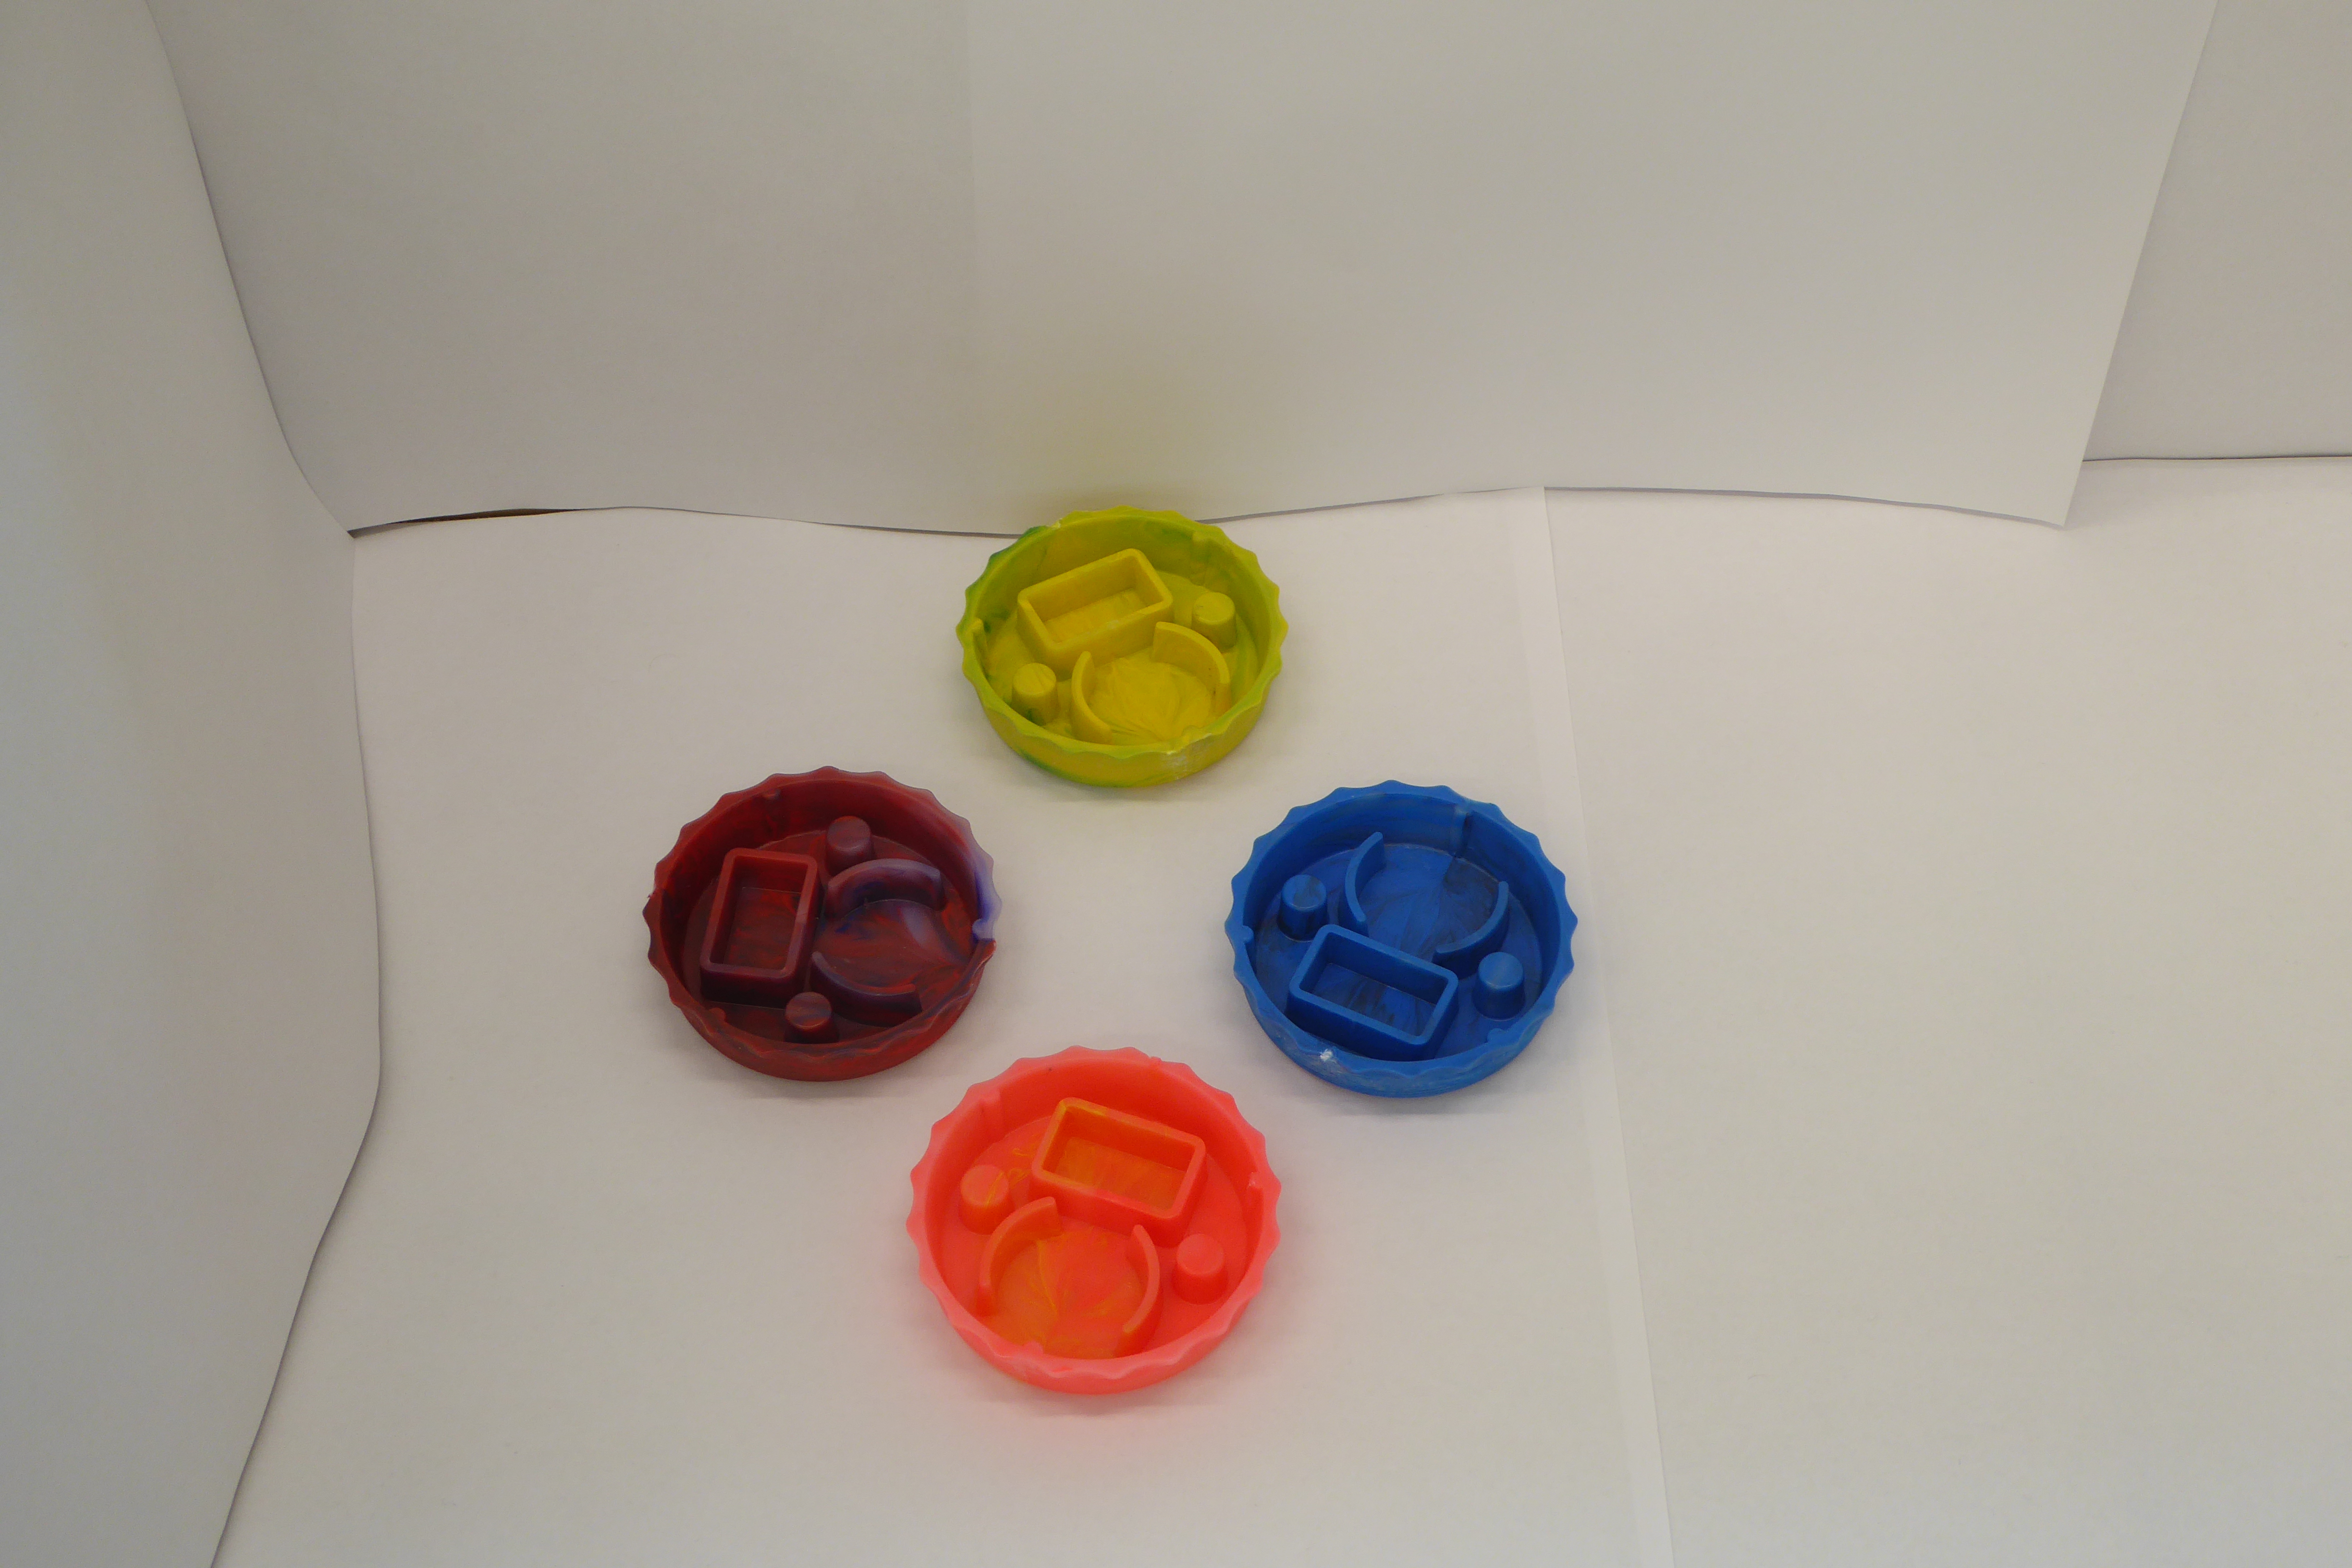
Label: Bottle Opener - Cover